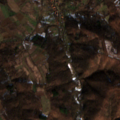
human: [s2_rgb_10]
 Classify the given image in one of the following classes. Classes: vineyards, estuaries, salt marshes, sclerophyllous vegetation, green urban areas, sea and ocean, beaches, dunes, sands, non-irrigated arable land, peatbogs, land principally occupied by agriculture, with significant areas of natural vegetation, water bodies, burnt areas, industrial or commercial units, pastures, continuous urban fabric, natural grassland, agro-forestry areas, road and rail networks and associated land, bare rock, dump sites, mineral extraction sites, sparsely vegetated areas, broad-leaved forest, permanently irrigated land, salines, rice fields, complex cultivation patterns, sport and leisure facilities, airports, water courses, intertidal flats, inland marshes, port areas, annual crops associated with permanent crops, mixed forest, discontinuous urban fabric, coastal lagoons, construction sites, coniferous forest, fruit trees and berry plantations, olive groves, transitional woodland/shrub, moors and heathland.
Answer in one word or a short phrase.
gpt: complex cultivation patterns, land principally occupied by agriculture, with significant areas of natural vegetation, broad-leaved forest